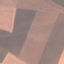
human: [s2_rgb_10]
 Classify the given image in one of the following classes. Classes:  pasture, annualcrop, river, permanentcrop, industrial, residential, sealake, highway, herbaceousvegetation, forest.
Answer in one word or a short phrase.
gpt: AnnualCrop